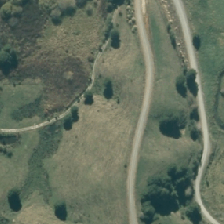
Land cover: low_producing_grassland